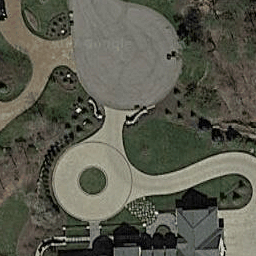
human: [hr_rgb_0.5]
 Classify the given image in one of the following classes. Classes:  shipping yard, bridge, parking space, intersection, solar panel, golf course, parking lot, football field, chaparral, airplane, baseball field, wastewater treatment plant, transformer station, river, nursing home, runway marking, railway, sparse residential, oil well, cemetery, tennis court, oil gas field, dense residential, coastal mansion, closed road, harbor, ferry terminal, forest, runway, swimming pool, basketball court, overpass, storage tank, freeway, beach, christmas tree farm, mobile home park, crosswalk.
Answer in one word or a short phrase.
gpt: closed road